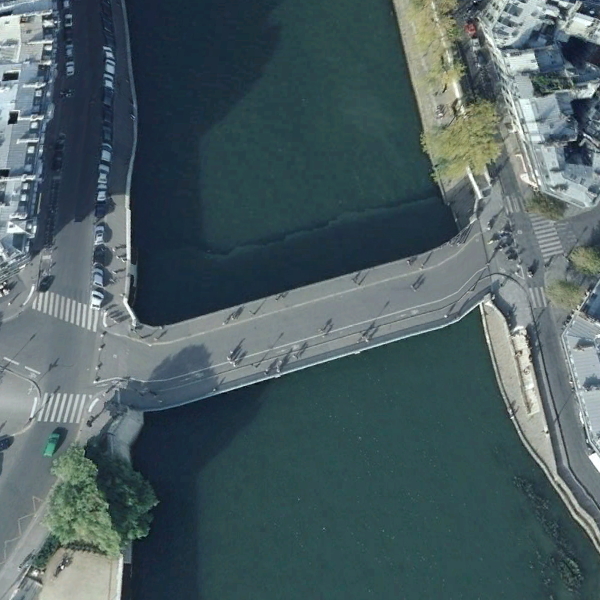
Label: Bridge